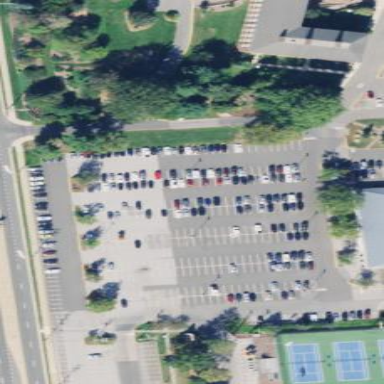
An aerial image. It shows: Parking area.